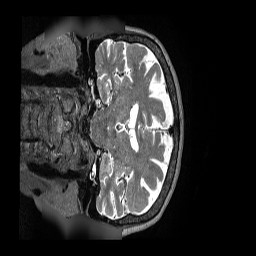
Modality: T2w
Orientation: coronal
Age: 85
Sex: male